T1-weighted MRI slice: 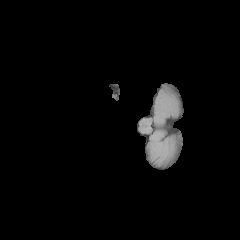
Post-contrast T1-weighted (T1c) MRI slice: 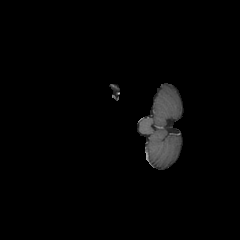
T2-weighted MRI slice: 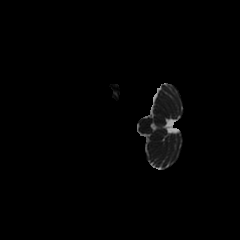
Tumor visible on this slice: no